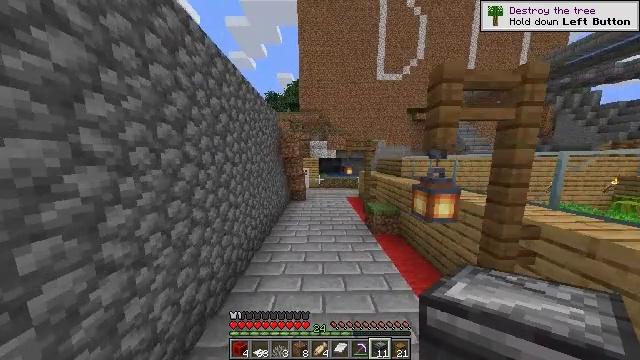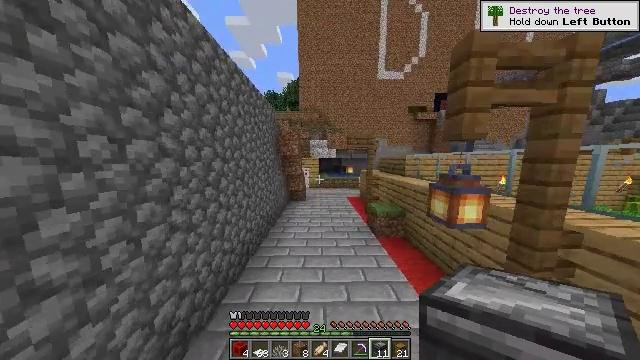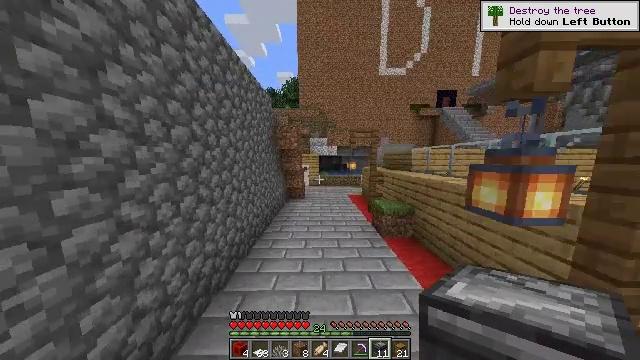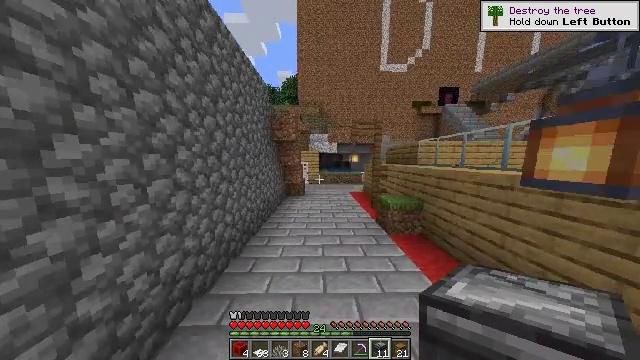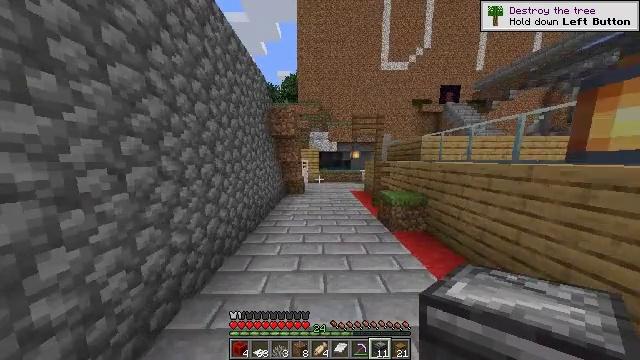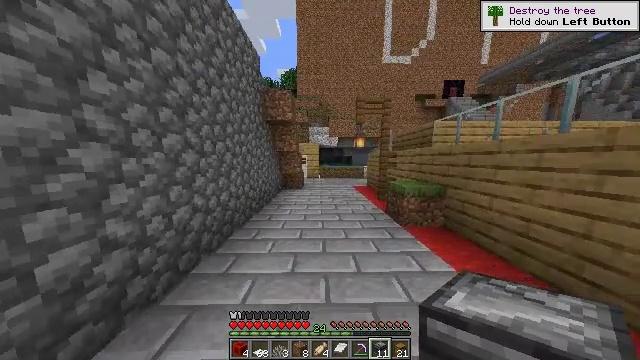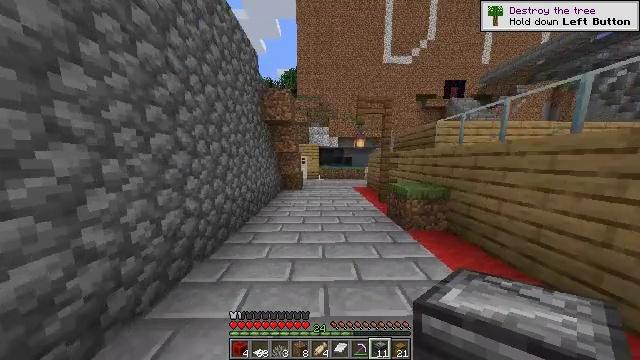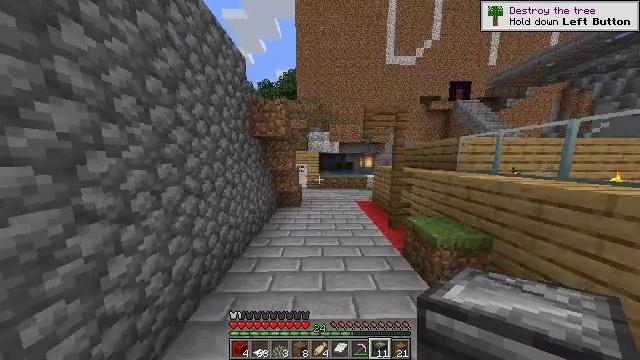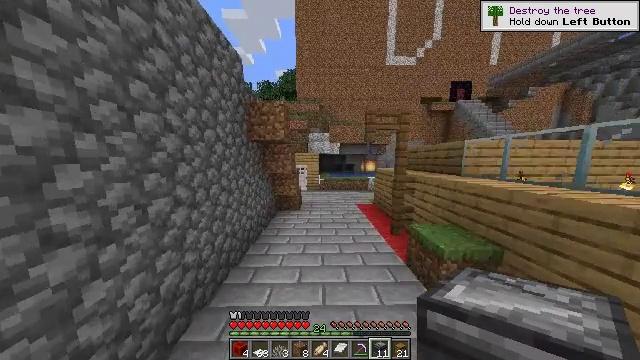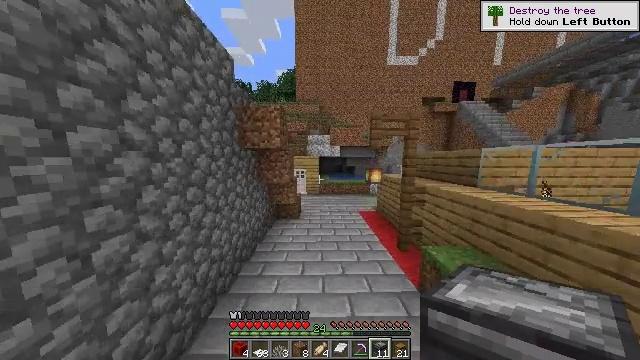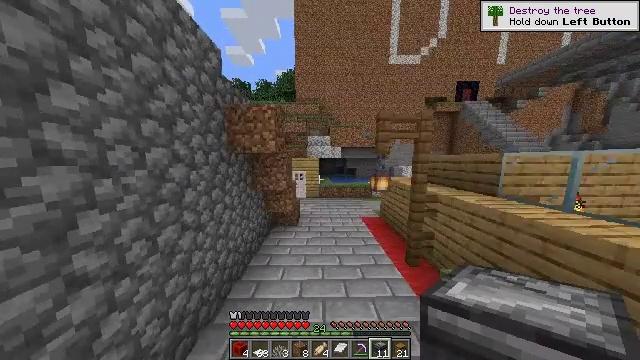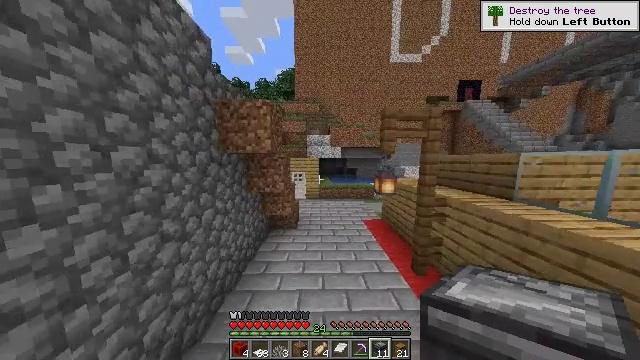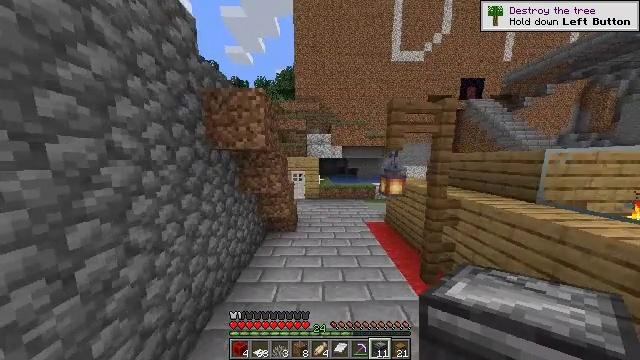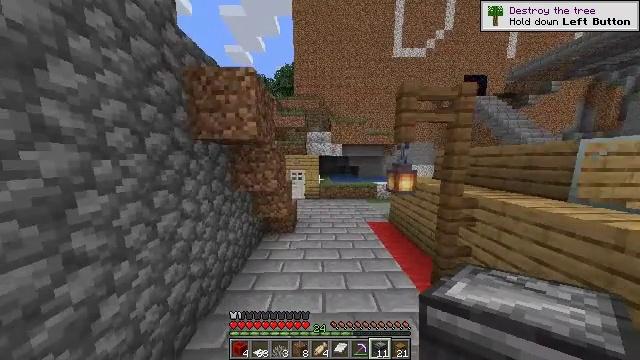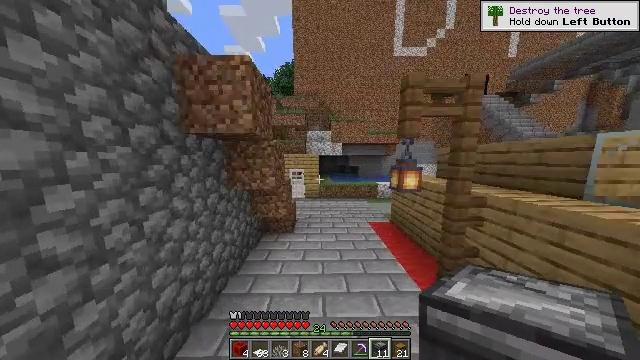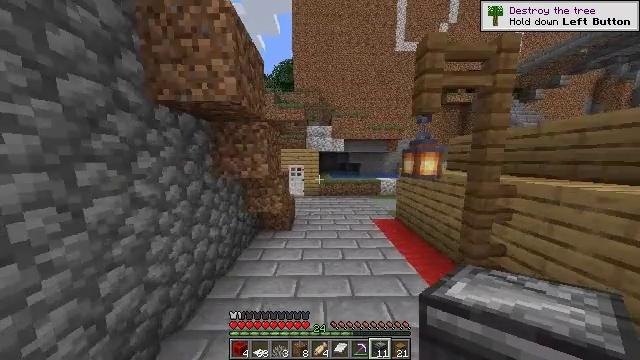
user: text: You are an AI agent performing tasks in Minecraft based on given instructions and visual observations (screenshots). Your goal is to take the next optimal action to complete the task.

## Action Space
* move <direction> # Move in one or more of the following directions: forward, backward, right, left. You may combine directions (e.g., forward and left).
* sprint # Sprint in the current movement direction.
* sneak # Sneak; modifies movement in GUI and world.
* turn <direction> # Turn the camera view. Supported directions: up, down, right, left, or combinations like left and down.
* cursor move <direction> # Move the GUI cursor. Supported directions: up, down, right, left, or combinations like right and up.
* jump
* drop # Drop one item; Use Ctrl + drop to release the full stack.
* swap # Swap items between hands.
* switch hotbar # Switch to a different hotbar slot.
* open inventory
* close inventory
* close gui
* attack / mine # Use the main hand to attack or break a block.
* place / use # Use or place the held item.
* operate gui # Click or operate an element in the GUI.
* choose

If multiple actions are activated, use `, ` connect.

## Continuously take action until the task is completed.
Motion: motion action
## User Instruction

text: Interact with the crafting table for redstone.
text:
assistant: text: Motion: move forward, jump
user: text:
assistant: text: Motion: move forward, jump
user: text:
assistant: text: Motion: move forward, jump
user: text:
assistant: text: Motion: move forward, jump
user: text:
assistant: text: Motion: move forward, jump
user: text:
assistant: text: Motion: move forward, jump
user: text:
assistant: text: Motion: move forward, jump
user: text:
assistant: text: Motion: move forward, jump
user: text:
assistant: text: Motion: move forward, jump
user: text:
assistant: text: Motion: move forward, jump
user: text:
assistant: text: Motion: move forward, jump
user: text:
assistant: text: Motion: move forward, jump
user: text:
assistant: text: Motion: move forward, jump
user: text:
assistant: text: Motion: move forward, jump
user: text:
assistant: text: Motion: move forward, jump
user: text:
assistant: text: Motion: move forward, jump
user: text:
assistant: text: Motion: move forward, jump
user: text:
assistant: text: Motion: move forward, jump
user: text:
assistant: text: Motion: move forward, jump
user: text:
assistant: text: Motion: move forward, jump
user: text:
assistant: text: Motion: move forward, jump
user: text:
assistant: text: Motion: move forward, jump
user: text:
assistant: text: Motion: move forward, jump
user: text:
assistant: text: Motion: move forward, jump
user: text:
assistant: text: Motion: move forward
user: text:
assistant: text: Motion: move forward
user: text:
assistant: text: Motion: move forward
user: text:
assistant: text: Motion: move forward
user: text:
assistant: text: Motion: move forward, turn left
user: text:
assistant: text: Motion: move forward, turn left